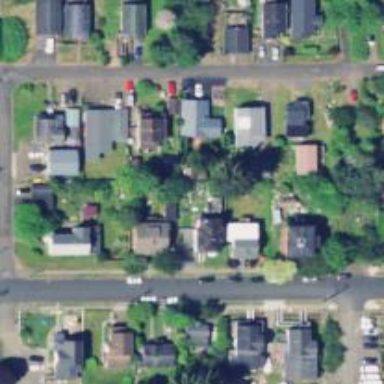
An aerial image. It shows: Neighborhood.